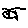
Label: fish